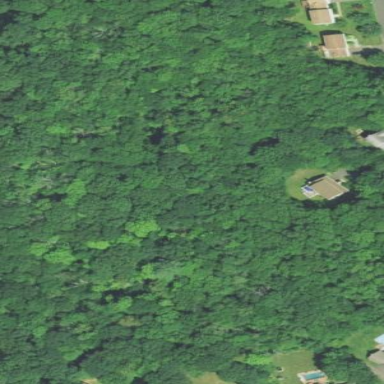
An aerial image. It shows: Existing Preserved Open Space in the woodland area.